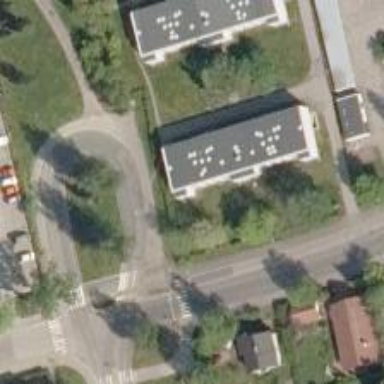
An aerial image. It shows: Asphalt cycleway.